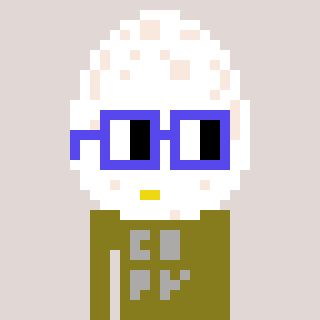
a pixel art character with square blue glasses, a egg-shaped head and a gunk-colored body on a warm background